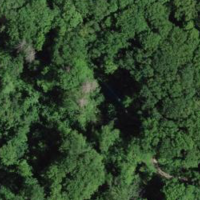
EUNIS habitat code: 41
Species observed at this site:
Polygonia c-album
Fagus sylvatica